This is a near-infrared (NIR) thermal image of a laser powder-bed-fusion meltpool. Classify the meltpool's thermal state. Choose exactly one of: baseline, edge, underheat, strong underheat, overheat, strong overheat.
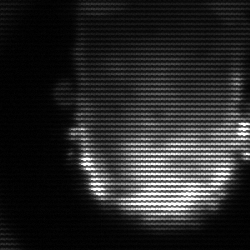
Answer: baseline